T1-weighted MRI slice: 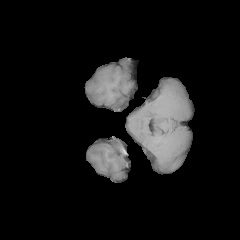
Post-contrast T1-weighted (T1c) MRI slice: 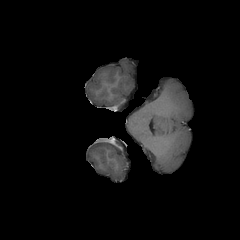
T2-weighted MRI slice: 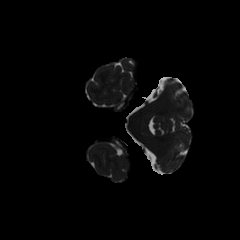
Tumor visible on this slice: no